Question: When I put 'ProgressBar' in my android Application I have this:

Just a Loading animation, instead of the actual 'ProgressBar'.
I added the bar like everyother element I have added before (buttons, texts...)
The only thing I specified was Max (=100)
than in code I have these lines
'''
private ProgressBar mProgressP1;
'''
and in 'onCreate()':
'''
mProgressP1 = (ProgressBar) findViewById(R.id.progressBar1);
'''
and in refresh function (also run during onCreate)
'''
mProgressP1.setProgress(score1);
'''
I gotta be missing something very basic! Help me out please!
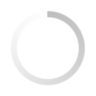
Answer: What you are looking for is a horizonatal progress bar. Simply add the following style in your android xml.
'''
style="?android:attr/progressBarStyleHorizontal"
'''
This is explained clearly in the <URL>.